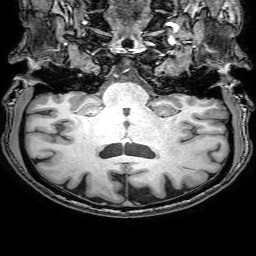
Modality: T1w
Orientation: sagittal
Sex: male
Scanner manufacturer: philips
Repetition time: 0.008165 s
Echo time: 0.00373 s